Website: crate-barrel
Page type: review-order
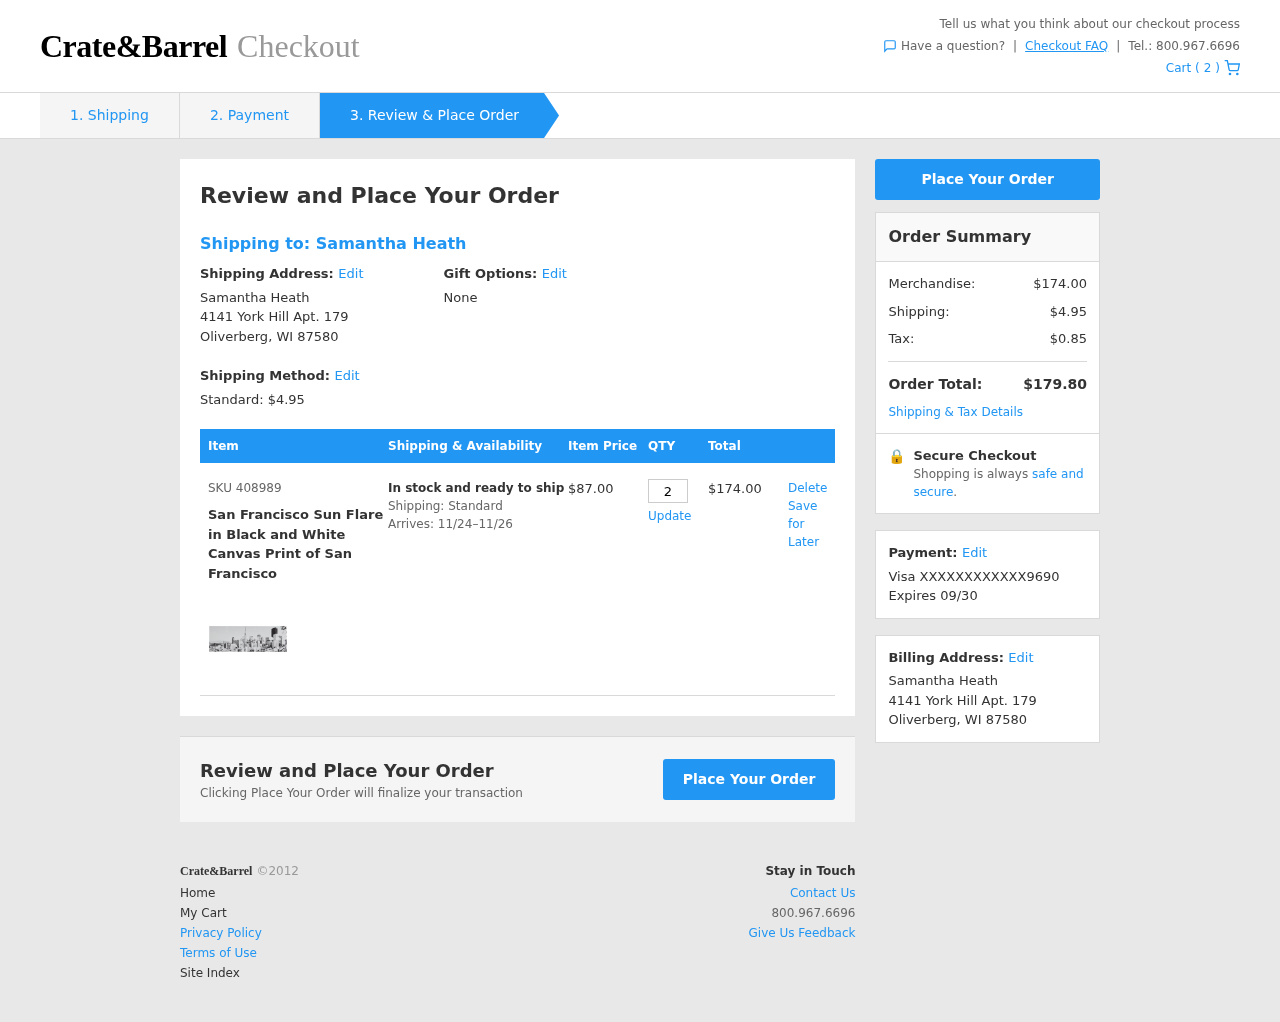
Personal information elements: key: PII_CARD_LAST4
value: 9690
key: PII_CARD_TYPE
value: Visa
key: PII_FULLNAME
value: Samantha Heath
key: PII_FULLNAME2
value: Samantha Heath
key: PII_STREET
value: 4141 York Hill Apt. 179
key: PII_CITY2
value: Oliverberg
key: PII_STATE_ABBR2
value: WI
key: PII_POSTCODE
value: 87580
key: PII_POSTCODE_FULL
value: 87580
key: PII_POSTCODE_NUMERIC
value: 87580
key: PII_CARD_EXPIRY
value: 09/30
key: PII_FULLNAME3
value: Samantha Heath
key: PII_CITY3
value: Oliverberg
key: PII_STATE_ABBR3
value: WI
Product elements: key: PRODUCT1_NAME
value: San Francisco Sun Flare in Black and White Canvas Print of San Francisco
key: PRODUCT1_PRICE
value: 87
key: PRODUCT1_QUANTITY
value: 2
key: PRODUCT1_SKU
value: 408989
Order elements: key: ORDER_NUM_ITEMS
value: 2
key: ORDER_SHIPPING_COST
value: $4.95
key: ORDER_DELIVERY_DATE
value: Arrives: 11/24–11/26
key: ORDER_SUBTOTAL
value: $174.00
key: ORDER_SUBTOTAL2
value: $174.00
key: ORDER_SHIPPING_COST2
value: $4.95
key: ORDER_TAX
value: $0.85
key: ORDER_TOTAL
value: $179.80